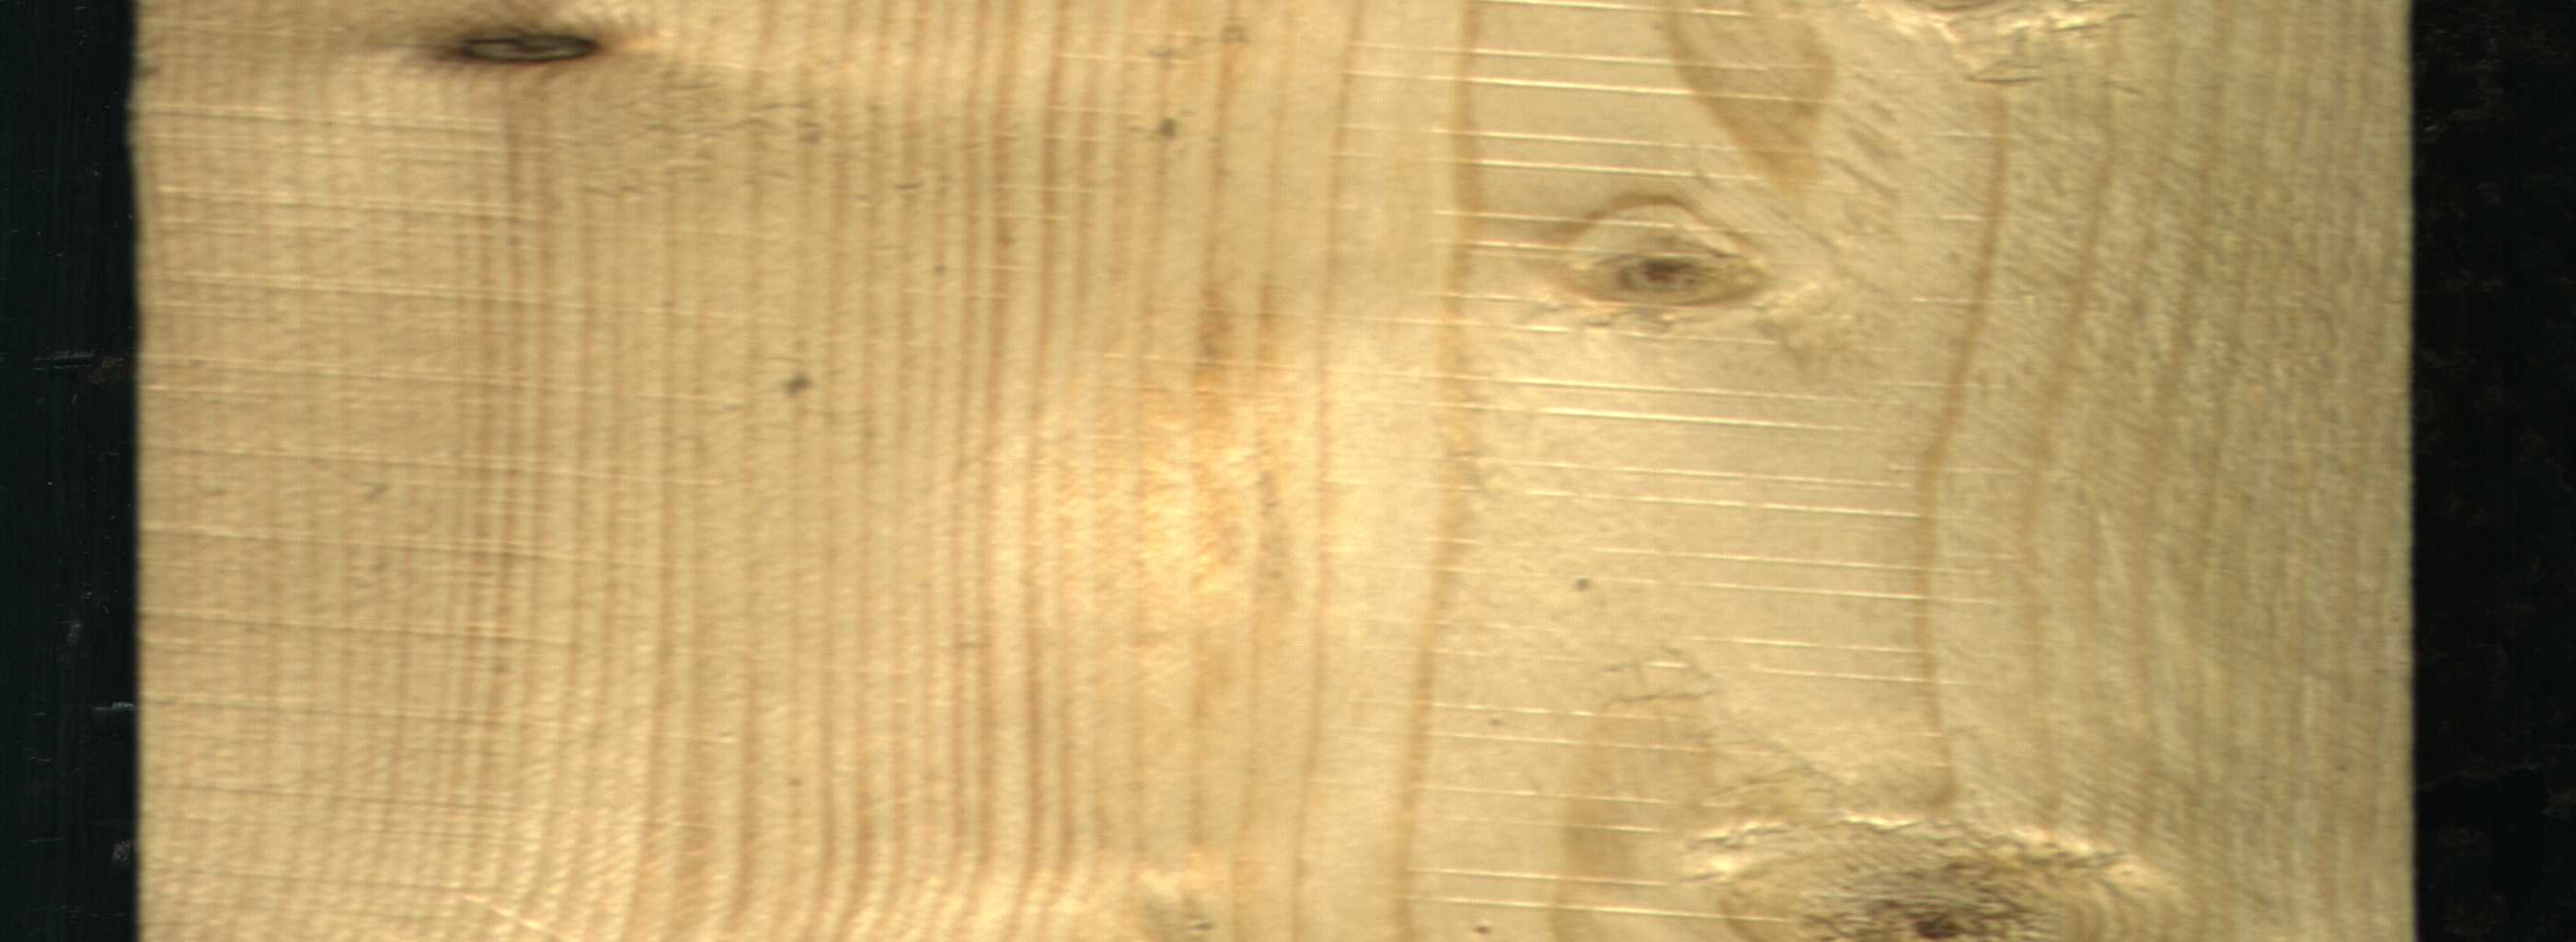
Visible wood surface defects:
Dead_Knot
Live_Knot
Live_Knot